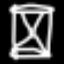
Label: hourglass